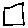
Label: square